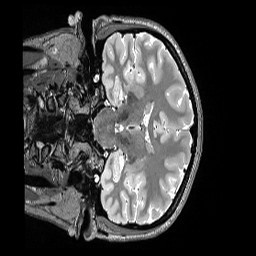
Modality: T2w
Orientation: coronal
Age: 23
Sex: female
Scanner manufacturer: siemens
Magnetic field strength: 3 T
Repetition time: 3.2 s
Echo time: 0.564 s